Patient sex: F
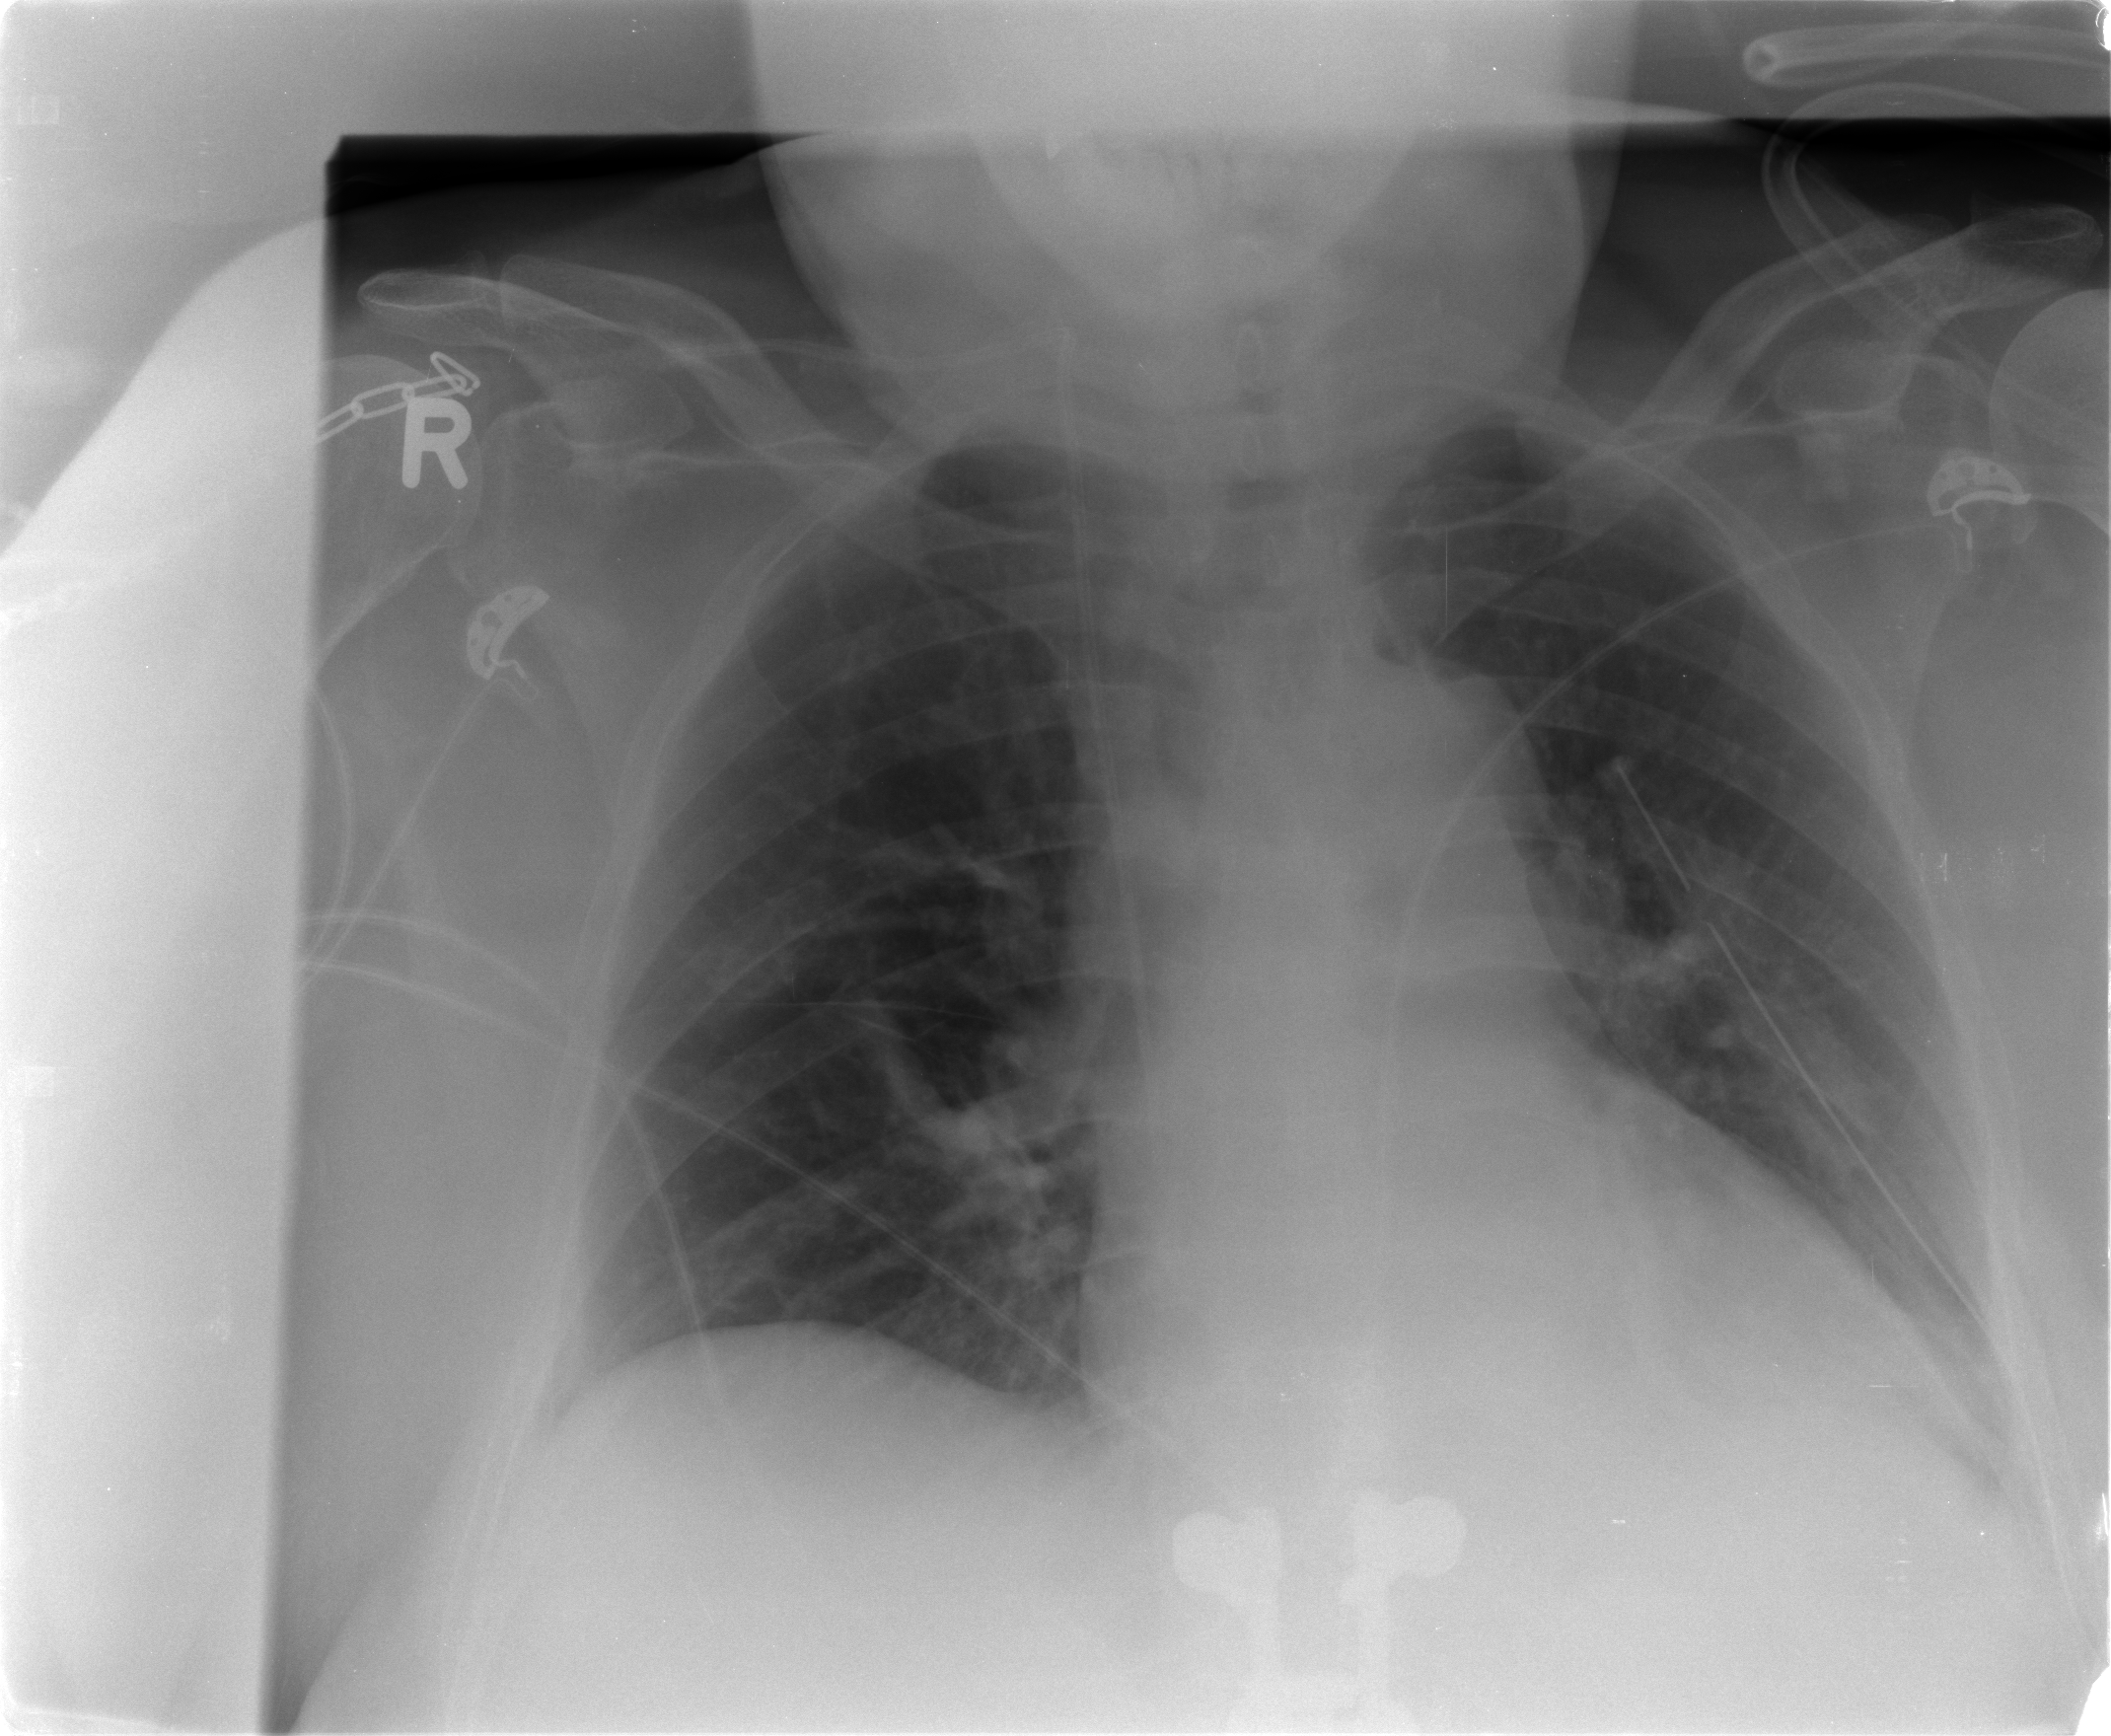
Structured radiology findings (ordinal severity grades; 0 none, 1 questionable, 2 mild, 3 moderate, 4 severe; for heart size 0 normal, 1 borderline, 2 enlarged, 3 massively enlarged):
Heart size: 2
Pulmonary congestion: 0
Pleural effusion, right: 0
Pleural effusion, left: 2
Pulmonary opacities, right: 0
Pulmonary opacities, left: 0
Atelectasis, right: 0
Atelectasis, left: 2